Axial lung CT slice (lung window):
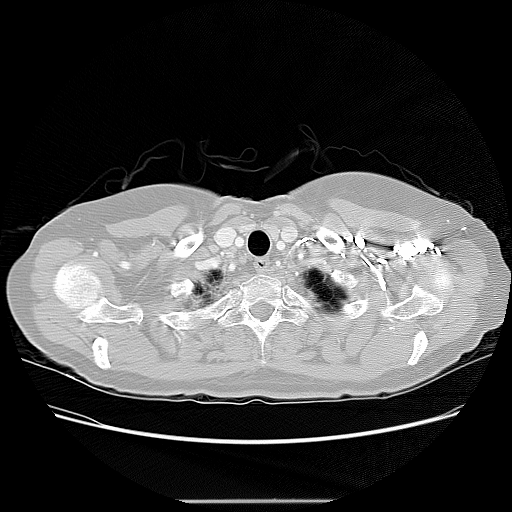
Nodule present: no